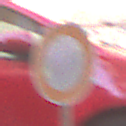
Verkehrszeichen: VerbotFahrzeugeAllerArt
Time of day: MorningAfternoon
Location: Outdoor (Urban)
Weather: Clear
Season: NotSpecified
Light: Natural